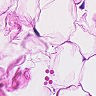
Metastatic tissue present: no